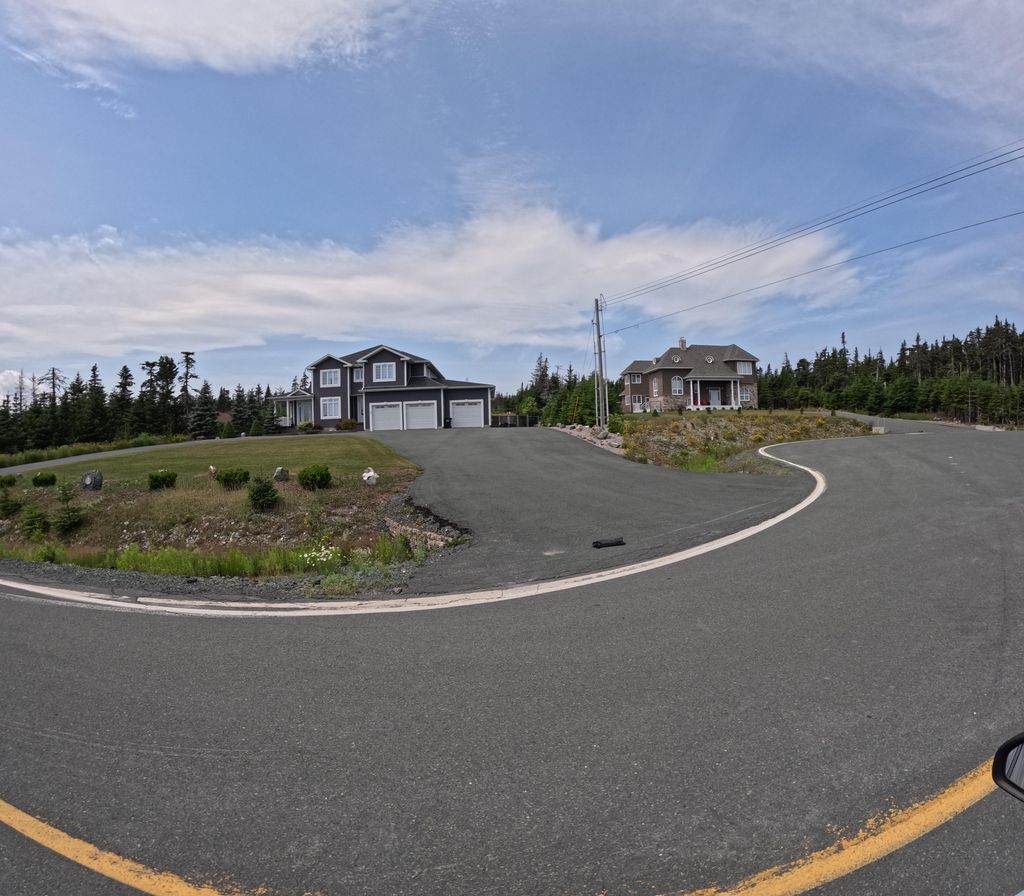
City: st_johns